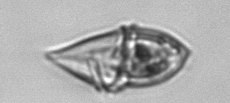
Label: Gyrodinium